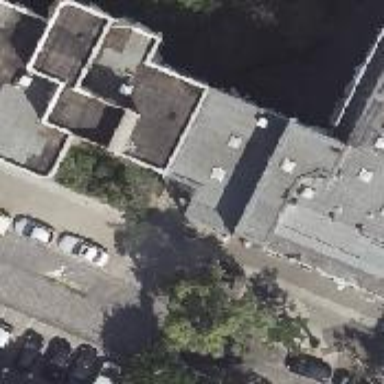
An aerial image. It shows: Parking entrance.